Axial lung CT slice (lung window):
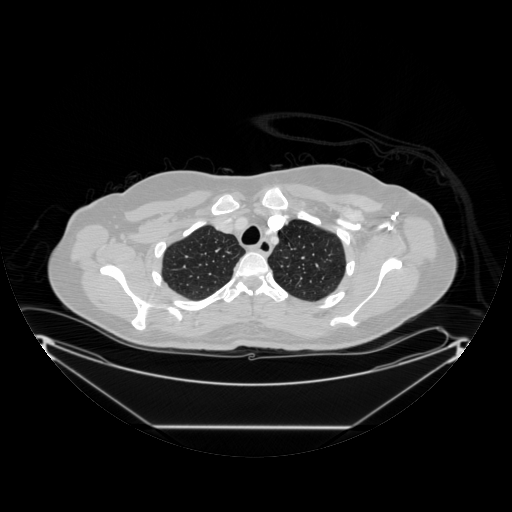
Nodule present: no